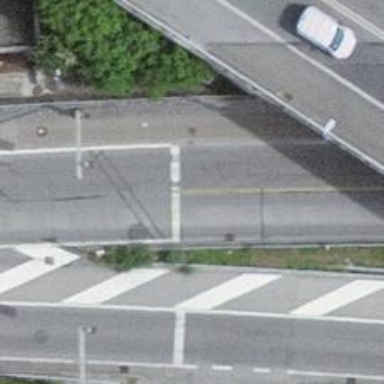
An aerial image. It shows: Road with traffic signals.